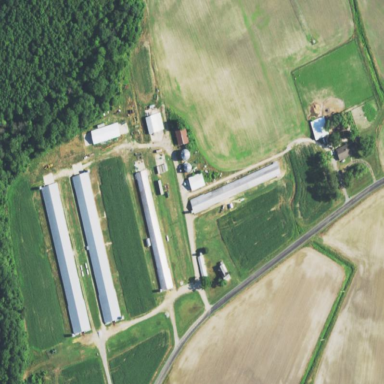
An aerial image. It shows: Farmyard area.